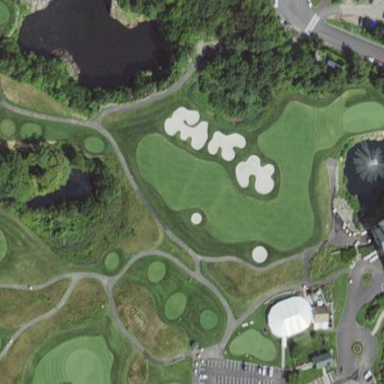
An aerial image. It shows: Golf fairway surrounded by grass.